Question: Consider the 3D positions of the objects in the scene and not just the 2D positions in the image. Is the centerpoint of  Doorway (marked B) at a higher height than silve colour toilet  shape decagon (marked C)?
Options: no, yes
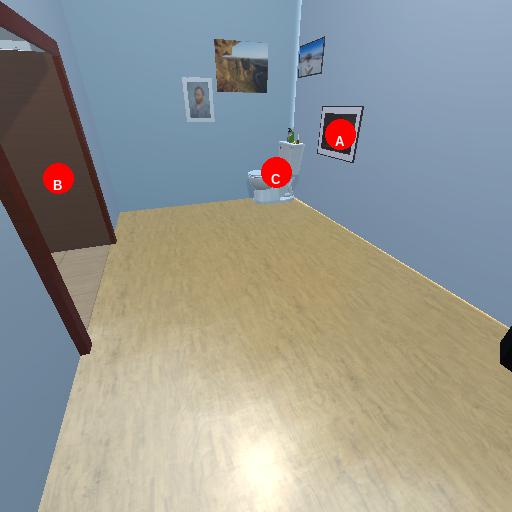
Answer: no